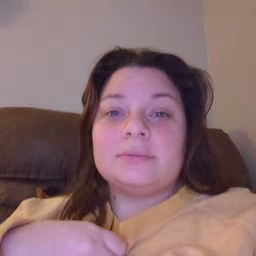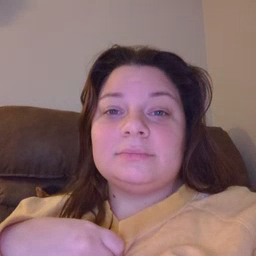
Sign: time